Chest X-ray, AP view. Patient: 73 years old, sex M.
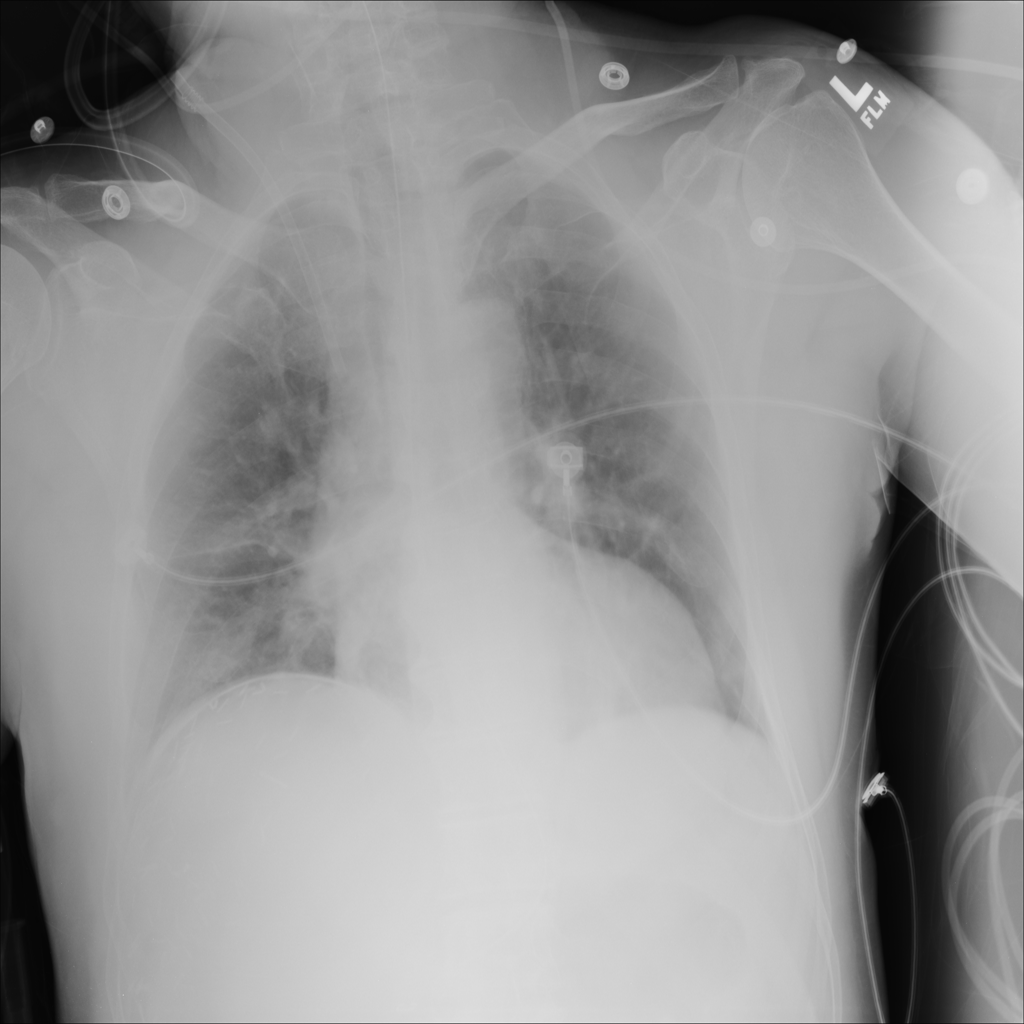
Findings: No Finding